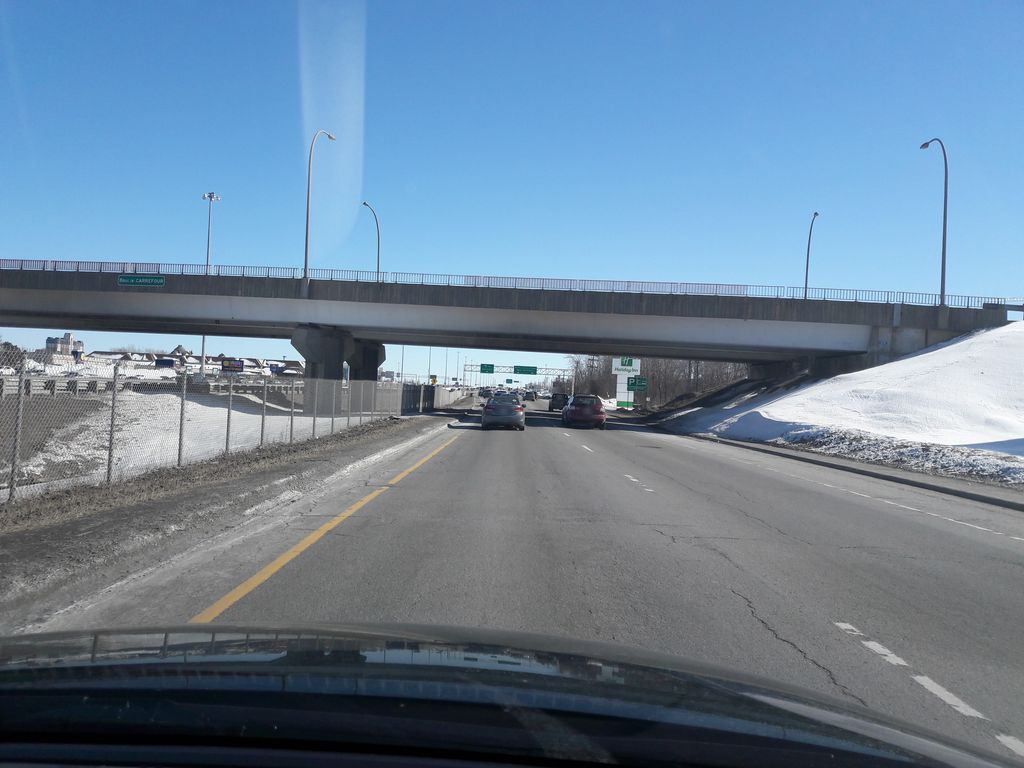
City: montreal